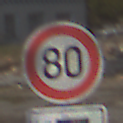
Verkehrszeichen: Geschwindigkeit80
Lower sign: MehrspurigeFahrzeuge2
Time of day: Midday
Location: Outdoor (Suburban)
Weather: PartlyCloudy
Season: NotSpecified
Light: Natural